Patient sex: M
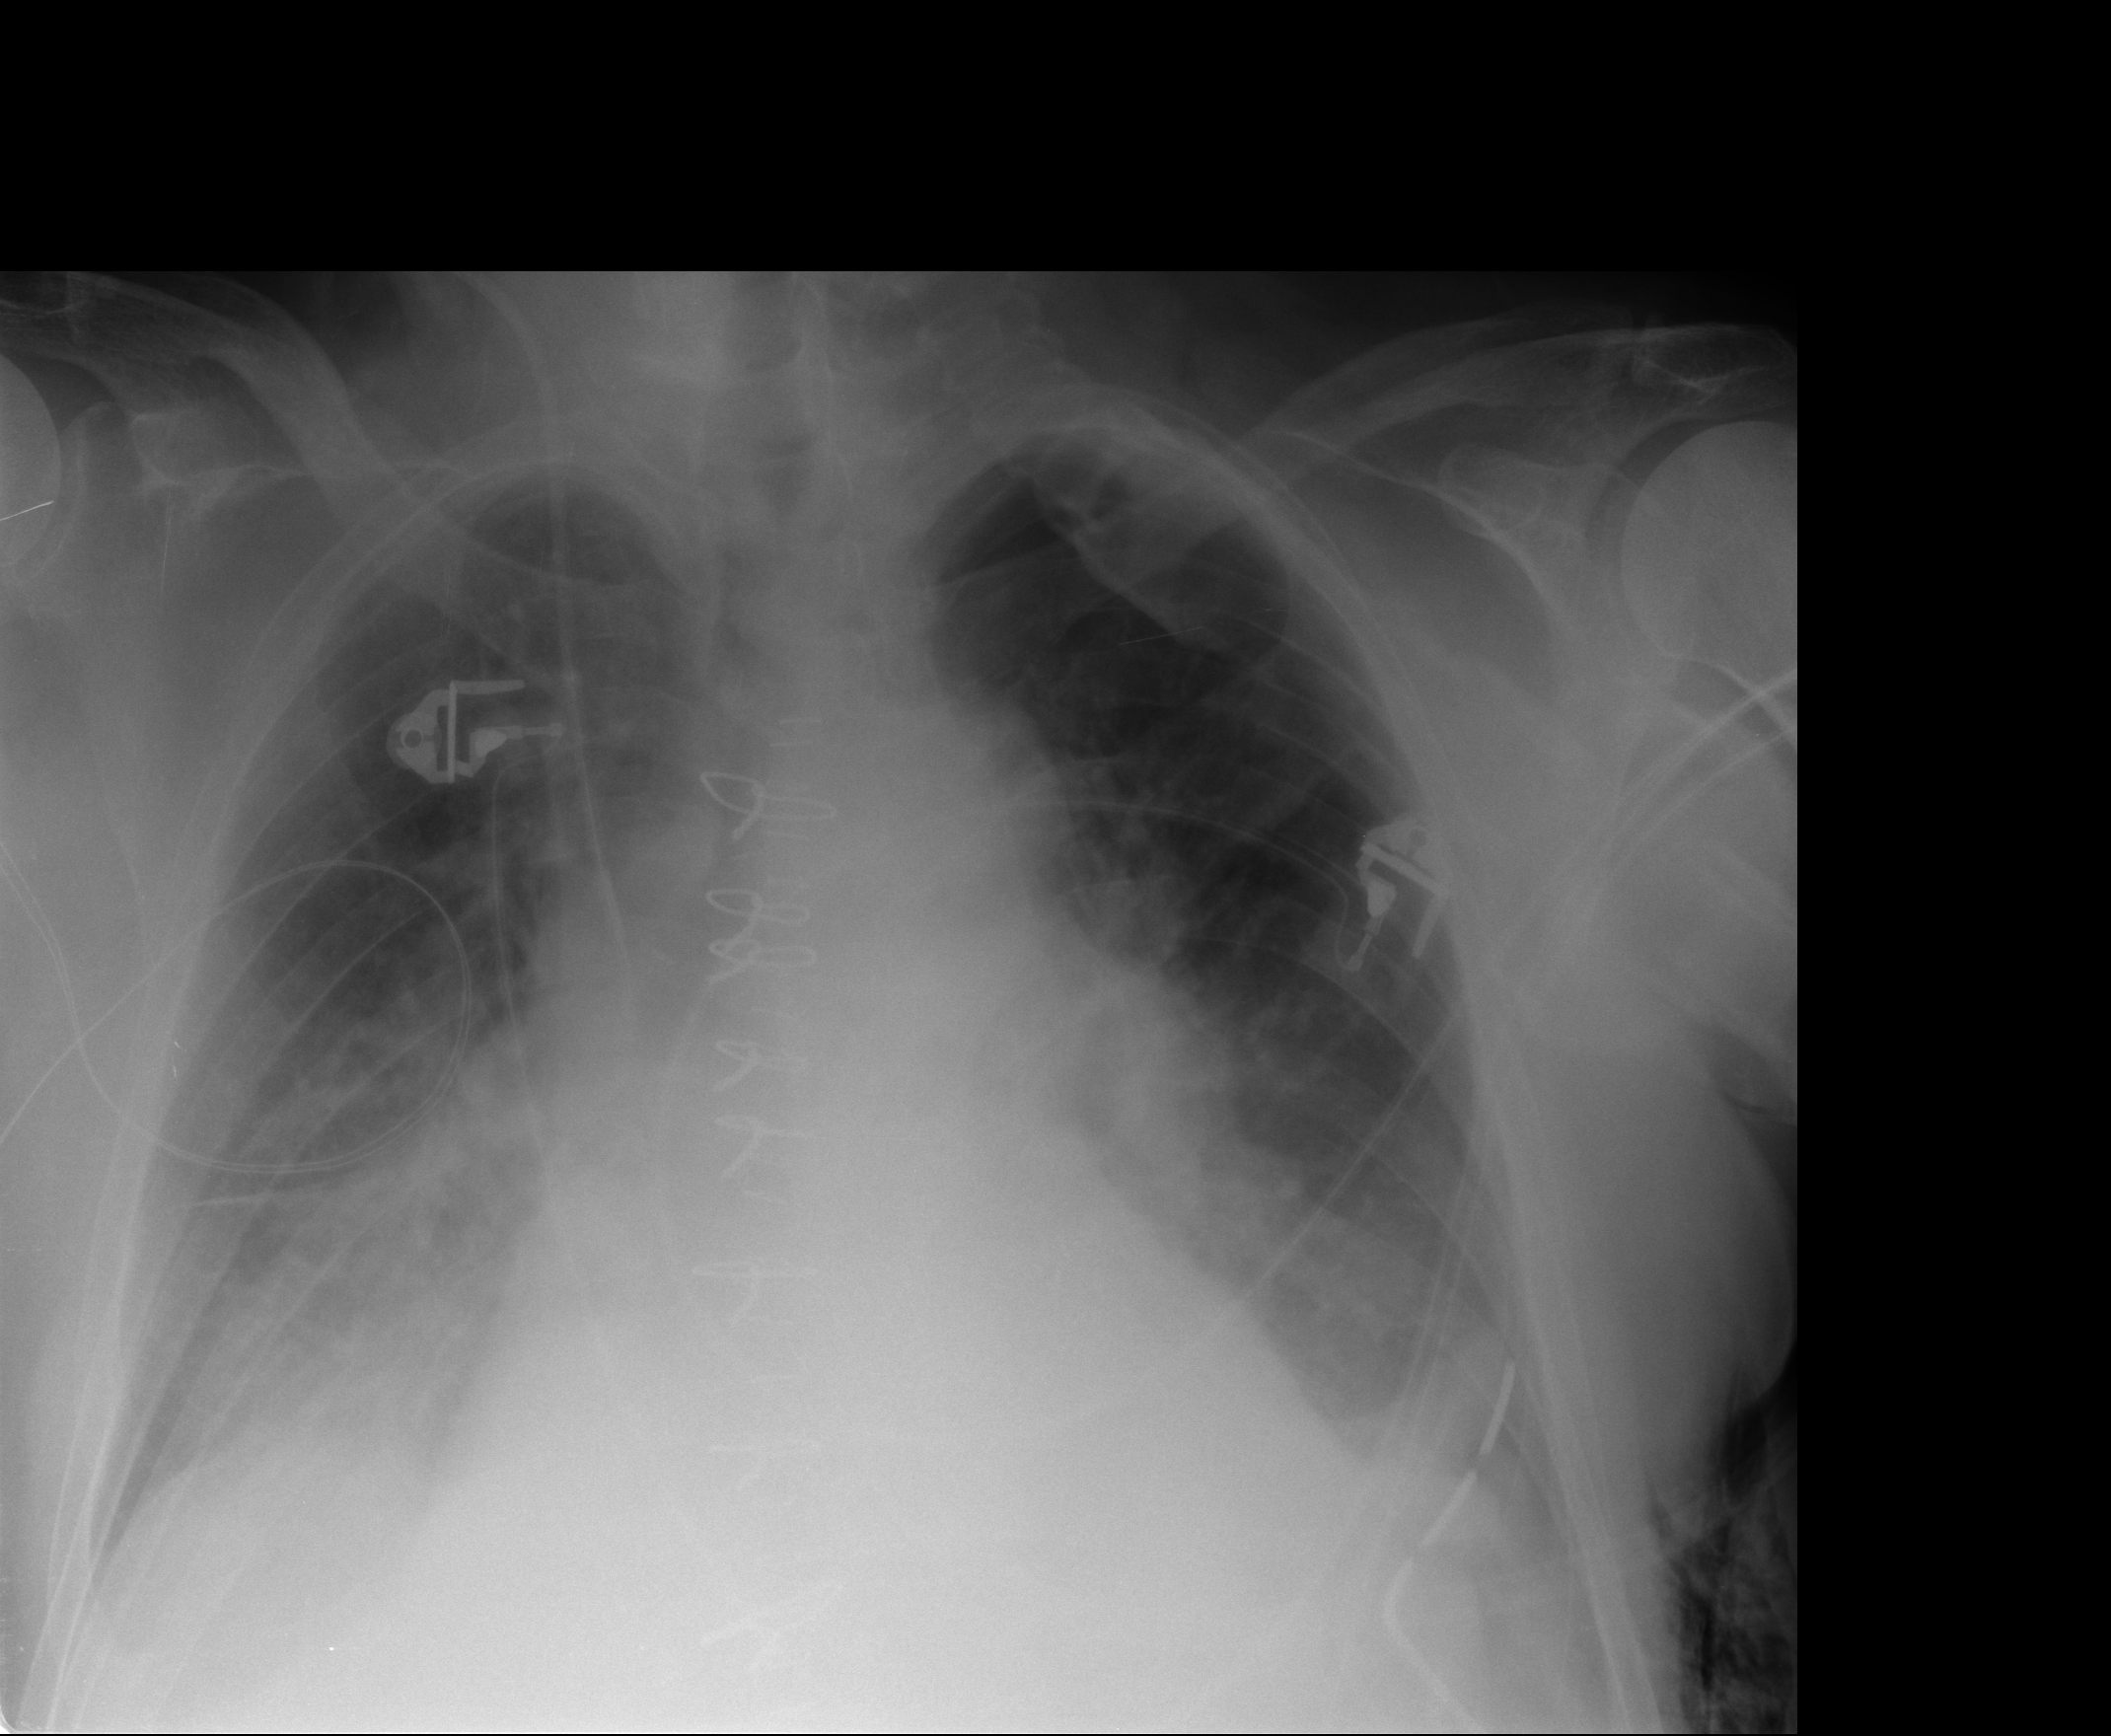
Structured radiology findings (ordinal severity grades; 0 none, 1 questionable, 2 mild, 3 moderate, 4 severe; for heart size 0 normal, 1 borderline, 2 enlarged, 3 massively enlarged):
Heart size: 3
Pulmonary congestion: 2
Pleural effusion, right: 2
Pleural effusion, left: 2
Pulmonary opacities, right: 0
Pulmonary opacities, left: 0
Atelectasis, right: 2
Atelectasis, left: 2